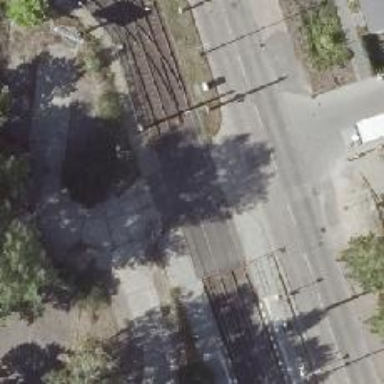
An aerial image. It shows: Uncontrolled tram level crossing.